Question: I'm trying to use iOS7's custom transitions in order to let the user navigate between view controllers through a kind of 'pan' effect.
As depicted here:

I need the background pattern to continue also outside the vc's bounds, so that when the user moves from vc1 to vc2 all the background visible between the vcs translates too.
Any hint is really appreciated.
Thanks,
DAN
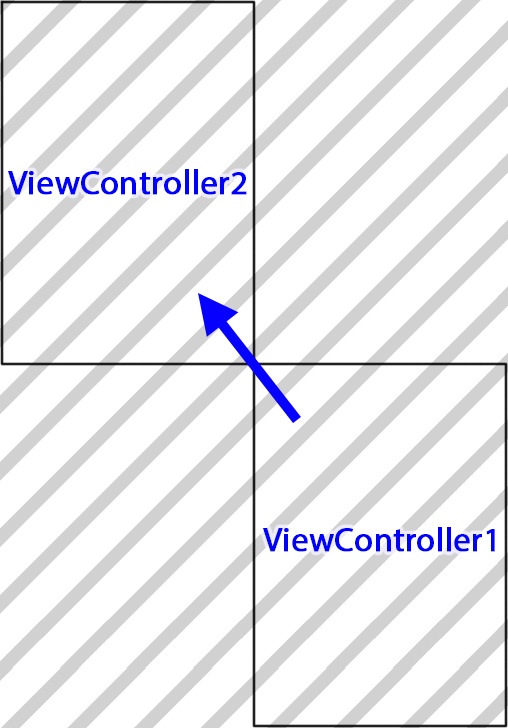
Answer: Have a large 'UIImageView' with the image in the 'transitionContext.containerView', and change its origin as the pan gesture progresses?